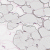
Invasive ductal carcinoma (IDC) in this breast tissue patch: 0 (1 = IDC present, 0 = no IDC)